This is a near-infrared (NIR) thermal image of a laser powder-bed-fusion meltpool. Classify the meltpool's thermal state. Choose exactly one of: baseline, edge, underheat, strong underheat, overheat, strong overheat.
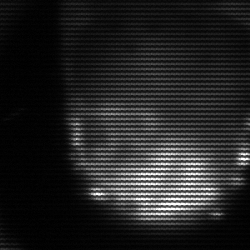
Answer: edge